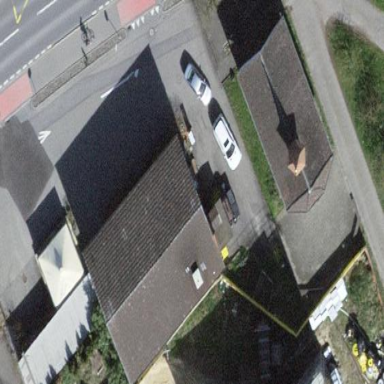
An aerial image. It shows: Restaurant building.